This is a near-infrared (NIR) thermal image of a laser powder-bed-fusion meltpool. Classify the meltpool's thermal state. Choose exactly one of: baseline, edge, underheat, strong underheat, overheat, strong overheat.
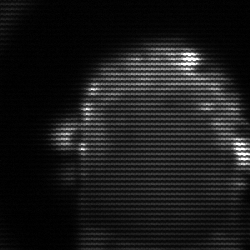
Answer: baseline